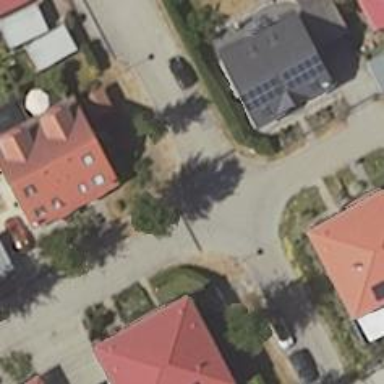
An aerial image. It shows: Living street.